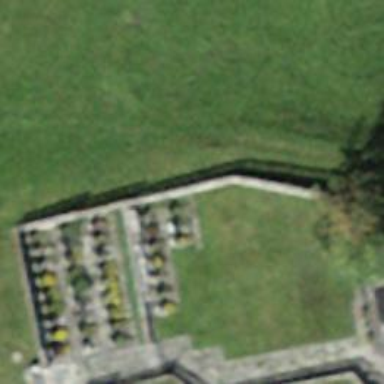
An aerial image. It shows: Cemetery.